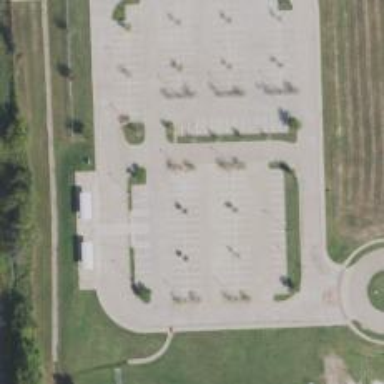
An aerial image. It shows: Parking space.